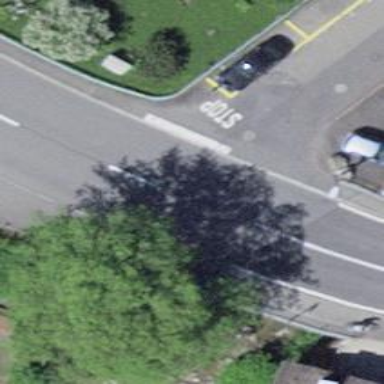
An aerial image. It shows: Primary highway with asphalt surface. There is sidewalk on the left.